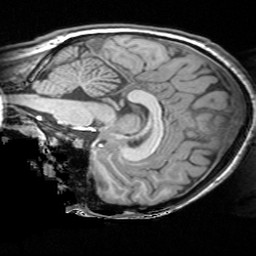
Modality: T1w
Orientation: sagittal
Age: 24
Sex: female
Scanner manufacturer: siemens
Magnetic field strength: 3 T
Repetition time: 1.62 s
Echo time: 0.003 s